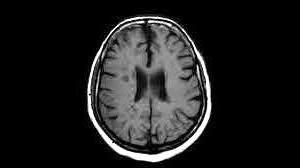
Label: notumor